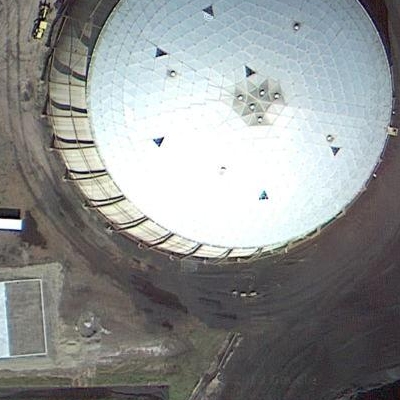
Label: cIndustry